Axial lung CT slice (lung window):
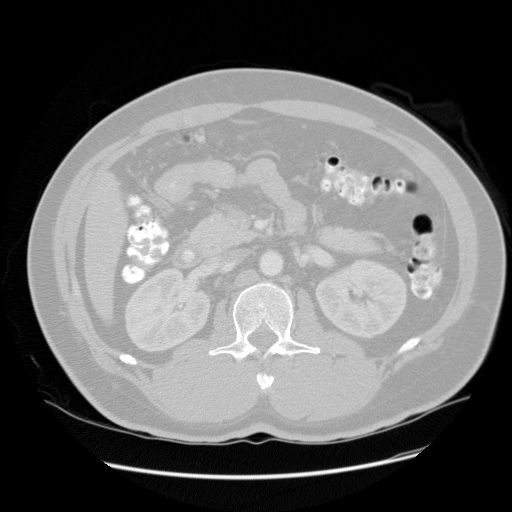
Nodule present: no